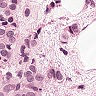
Metastatic tissue present: yes